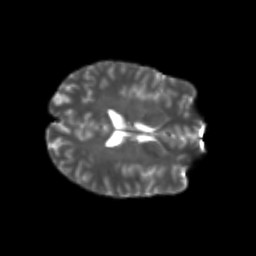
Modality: T2w
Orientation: axial
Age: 22
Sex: male
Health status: healthy
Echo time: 0.074 s